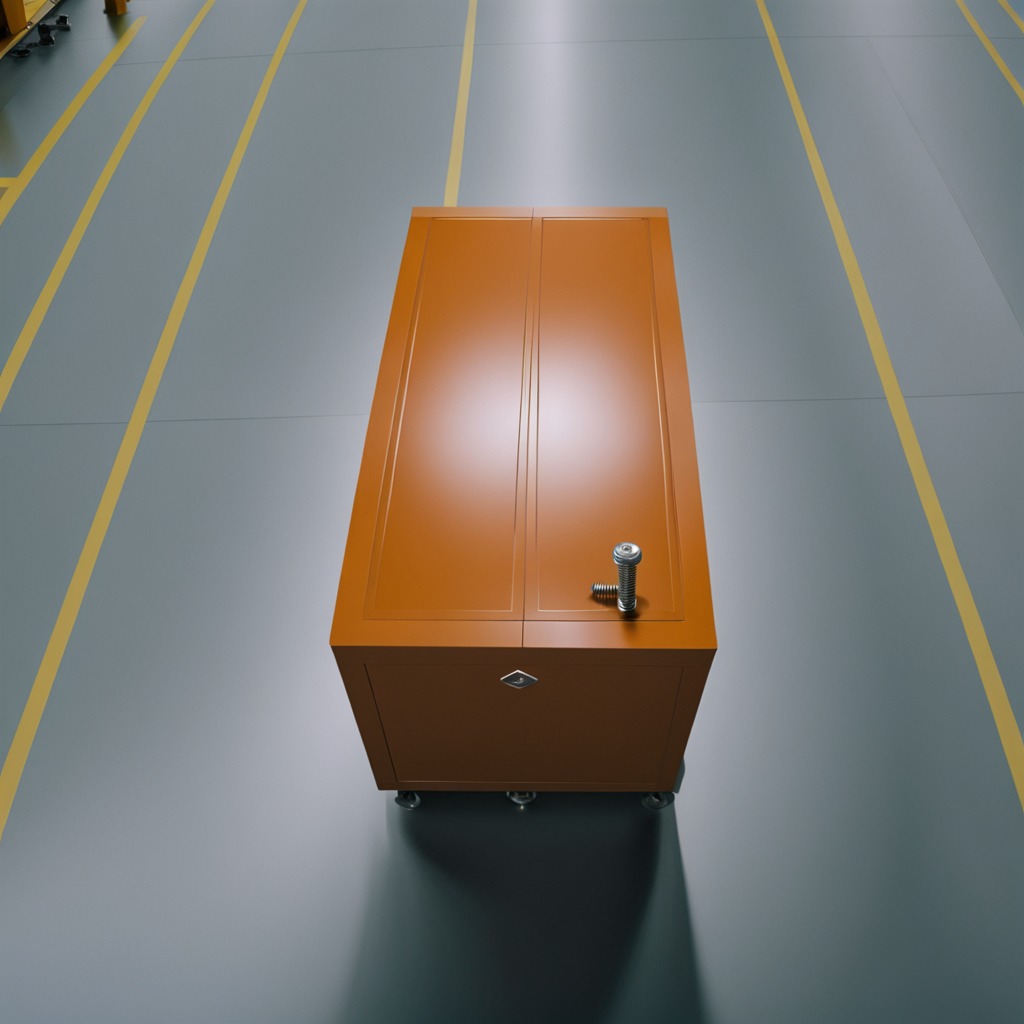
A metal screw is lying on a toolbox surface in an airplane hangar workshop 8K.